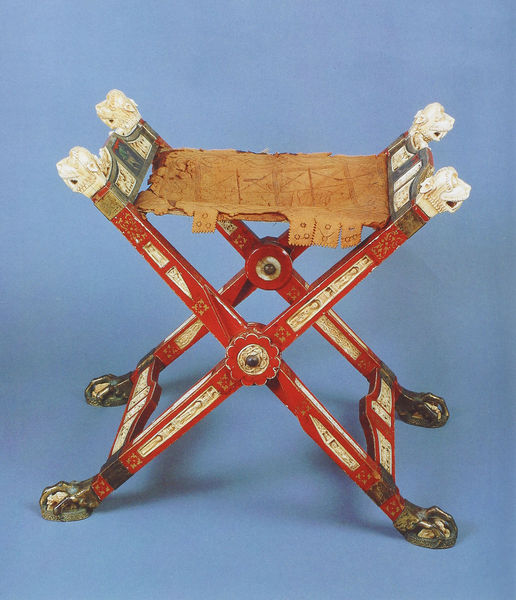
Titel: Faldistorium
Standort: Salzburg, Benediktinerinnenabtei Nonnberg (EU - AUT)
Schlagwörter: blau, weiß, sitzen, blume, braun, holz, köpfe, stuhl, hunde, rot, muster, füße, sitz, hocker, klappstuhl, ornamente, verzierung, metall, foto, fotografie, messing, kreuz, krallen, löwenkopf, scharniere, löwen, leder, feldherr, löwe, sitzfläche, tatzen, schrauben, elfenbein, himtergrund, ledersitz, löwenköpfe, löenfüsse, eldenbein, scherenhocker